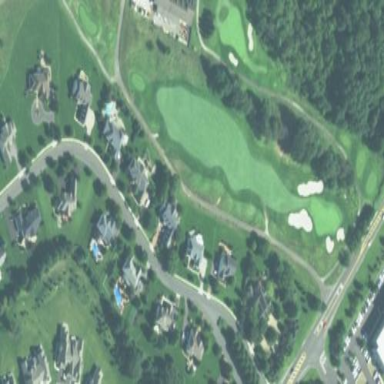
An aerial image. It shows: Rough grassy area used for golf.